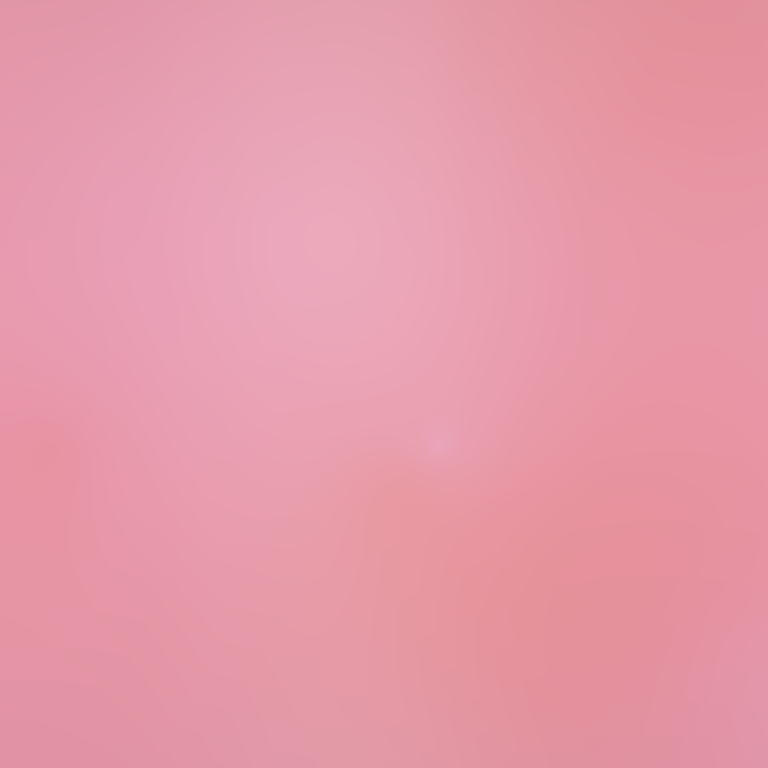
Abstract light effect, smooth gradient from soft pink to light coral, serene atmosphere, diffuse glow, no room, no furniture, no objects.